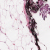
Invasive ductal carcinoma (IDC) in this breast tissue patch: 0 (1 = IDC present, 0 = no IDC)